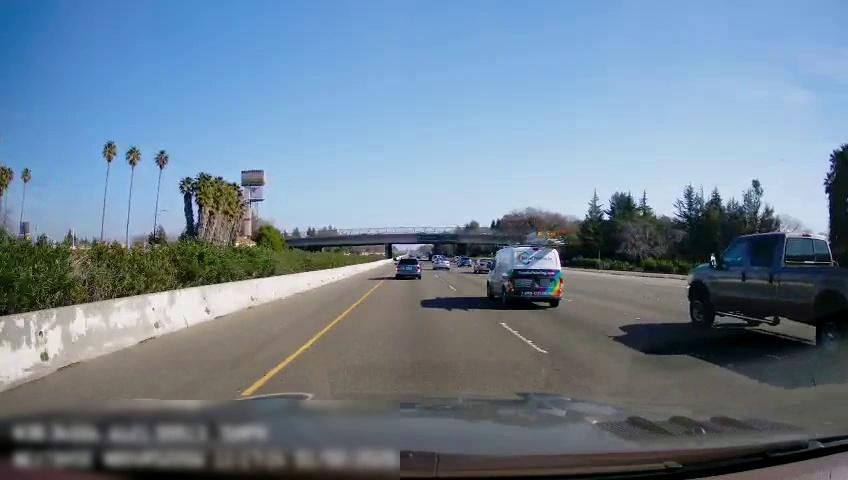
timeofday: Day
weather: Sunny
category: Drivable Space
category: Vehicles | Car
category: Vehicles | Truck
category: Vehicles | Car
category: Vehicles | Car
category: Vehicles | Van
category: Vehicles | Car
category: Lanes | Current Lane
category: Lanes | Current Lane
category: Lanes | Alternate Lane